Current action and preconditions to check: path_clear

Your task: For each precondition in the list above, predict whether it will hold at this action.

Consider the current scene as observed from the mobile robot's camera, and analyze the predicted future states of all dynamic agents (e.g., people, animals, vehicles, or any moving entities) within the NEXT SECOND.

IMPORTANT: Only answer "very likely" if you are absolutely certain—based on strong, clear evidence—that a dynamic agent will violate the precondition in the predicted future state. Do NOT answer "very likely" for unlikely, ambiguous, or low-probability risks.

Ask yourself for each precondition: Is there a high probability, with clear and convincing evidence, that the predicted future states of any dynamic agent will interfere with the predicted future state of the currently executing action within the NEXT SECOND, causing that precondition to fail?

Assess the risk level based on these predictions. Use "likely" or "very likely" if motions create a clear risk of interference.

Use "neutral" or "improbable" if agents are nearby but their predicted paths are clearly diverging or non-conflicting.

Failure Risk Categories: "very improbable", "improbable", "neutral", "likely", "very likely"

Answer Format: Output ONLY the probability_of_failure value from these categories: "very improbable", "improbable", "neutral", "likely", "very likely"

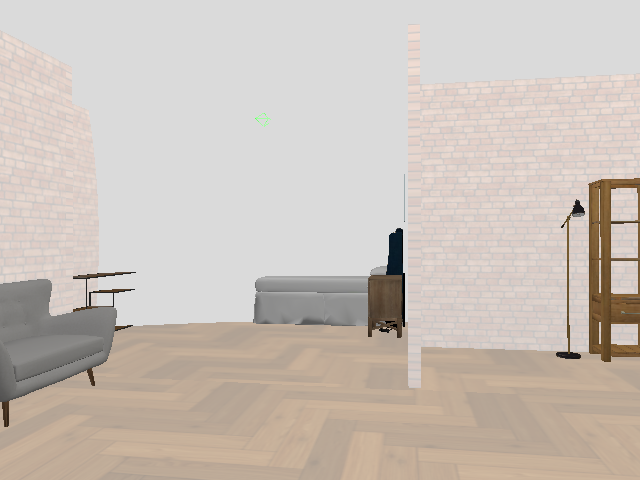

Answer: very improbable